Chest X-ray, AP view. Patient: 13 years old, sex M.
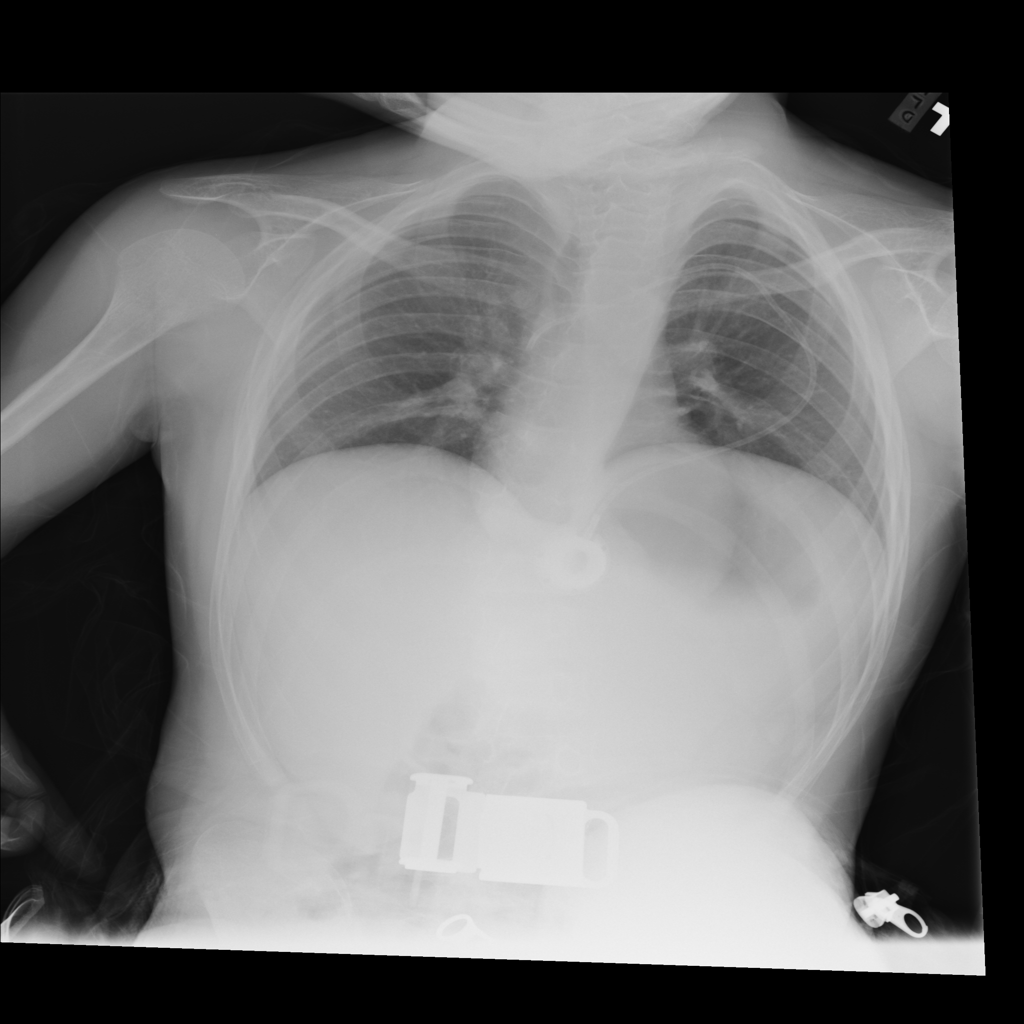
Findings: No Finding